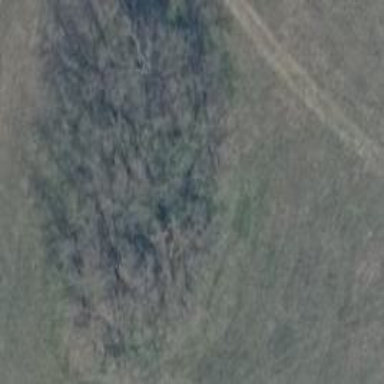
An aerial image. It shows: Patch of scrub vegetation.